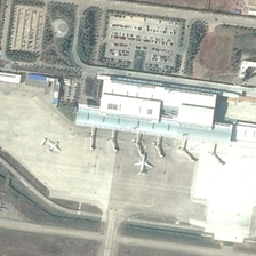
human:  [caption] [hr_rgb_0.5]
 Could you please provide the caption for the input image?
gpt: The two planes are connected together.

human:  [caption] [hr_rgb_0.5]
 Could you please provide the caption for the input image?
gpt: The white building is next to a dense parking lot.

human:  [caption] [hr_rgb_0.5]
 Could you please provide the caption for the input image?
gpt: The two planes are interrelated.

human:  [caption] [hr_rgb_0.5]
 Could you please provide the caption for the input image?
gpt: The white building is next to the dense parking lot.

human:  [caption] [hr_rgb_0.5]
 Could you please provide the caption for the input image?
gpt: The two parking lots are separated by a green lawn .